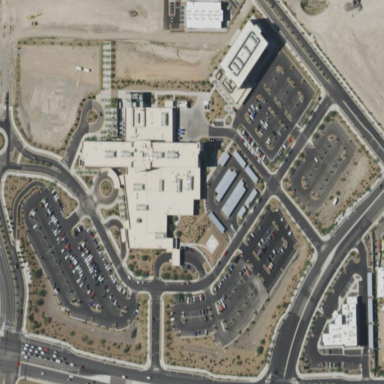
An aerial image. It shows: Hospital providing healthcare services.